Question: Im trying to update php to 5.4, and I think ive installed it with <URL>.
But when i do 'php -v' it says that i have 5.3.15. But if i do '/usr/local/php5/bin/php -v' it says 5.4.9. Is there something i should change to get 5.4 as default?
here's a pic of Terminal:
(never done this before, sorry if its a stupid question.)
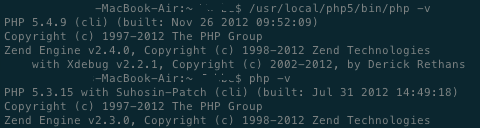
Answer: Uninstall the old version of php and make sure that the new versions directory is in the '$PATH' variable.